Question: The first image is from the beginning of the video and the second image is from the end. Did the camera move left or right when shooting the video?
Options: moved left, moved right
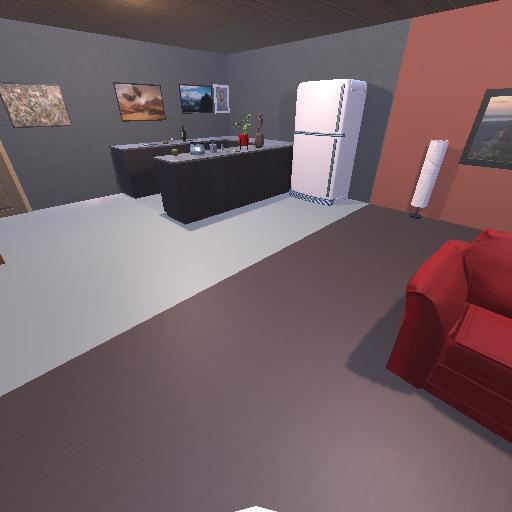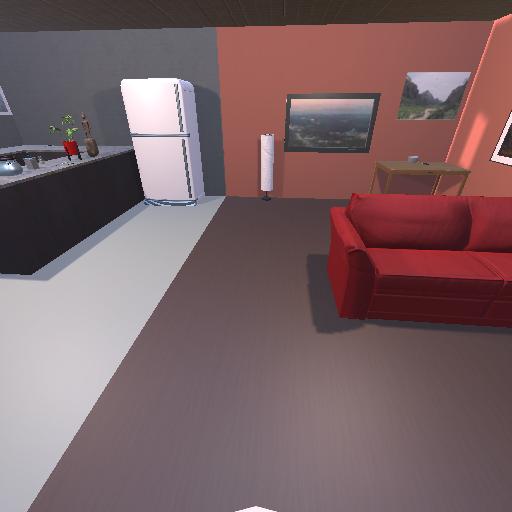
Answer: moved left